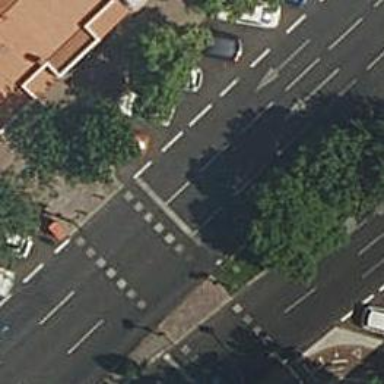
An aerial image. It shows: Zebra crossing with traffic signals.